RGB frame:
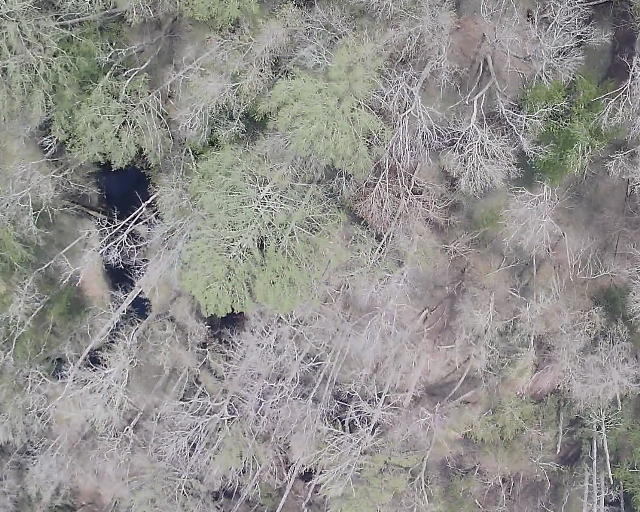
Thermal frame:
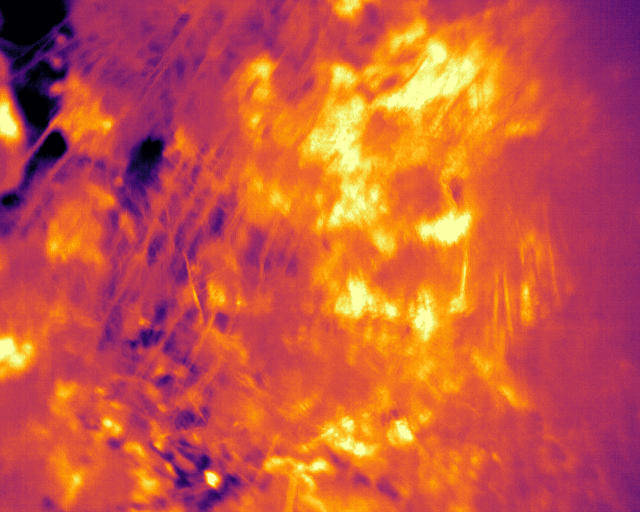
Captured: 2026-02-26 03:45:30
Pixels at or above 80 °C: 0 (fraction of frame: 0)